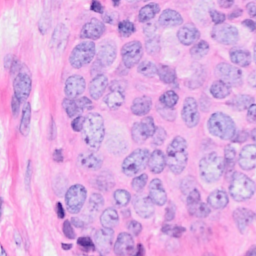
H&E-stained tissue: Breast